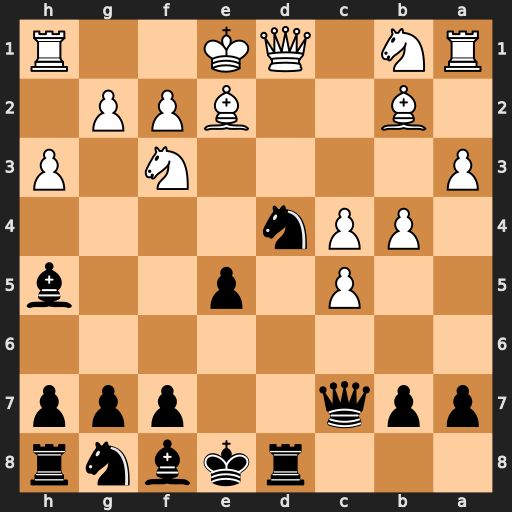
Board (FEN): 3rkbnr/ppq2ppp/8/2P1p2b/1PPn4/P4N1P/1B2BPP1/RN1QK2R
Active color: b
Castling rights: KQk
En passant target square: -
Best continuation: Nxf3+ gxf3 Rxd1+